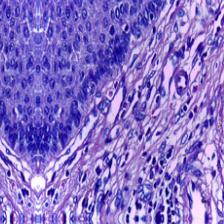
Diagnosis: Normal